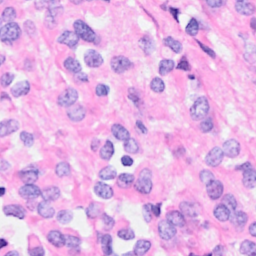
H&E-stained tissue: Breast